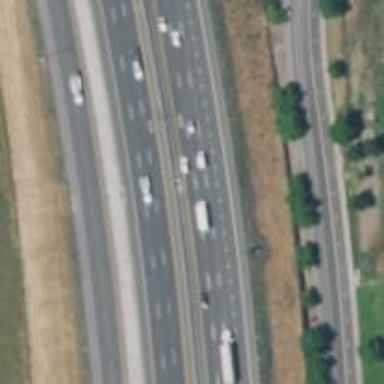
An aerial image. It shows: Motorway.